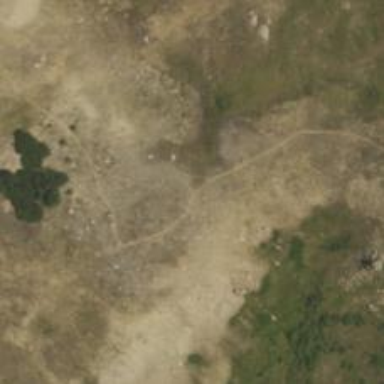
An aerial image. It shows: Path.